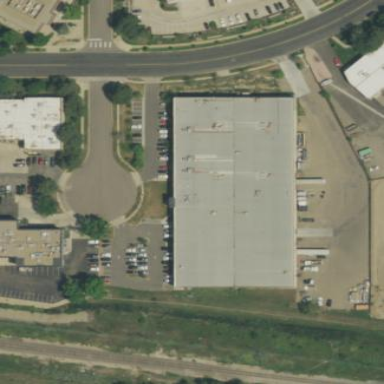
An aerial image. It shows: Industrial building.